Question: I am creating a simple page and I simply want a nav bar and a section below it to start right after. For some reason I keep on getting a gap like this:

As you can see there's some white space between the nav bar and the next section that is in blue. Is there any way to make the next section start right after the navbar?
Here is my full code:
'''
function myFunction() {
var x = document.getElementById("myTopnav");
if (x.className === "topnav") {
x.className += " responsive";
} else {
x.className = "topnav";
}
}
'''
'''
body {
margin: 0;
font-family: Arial
}
.topnav {
overflow: hidden;
background-color: #333;
}
.topnav a {
float: left;
display: block;
color: #f2f2f2;
text-align: center;
padding: 14px 16px;
text-decoration: none;
font-size: 17px;
}
.active {
background-color: #4CAF50;
color: white;
}
.topnav .icon {
display: none;
}
.dropdown {
float: left;
overflow: hidden;
}
.dropdown .dropbtn {
font-size: 17px;
border: none;
outline: none;
color: white;
padding: 14px 16px;
background-color: inherit;
font-family: inherit;
margin: 0;
}
.dropdown-content {
display: none;
position: absolute;
background-color: #f9f9f9;
min-width: 160px;
box-shadow: 0px 8px 16px 0px rgba(0,0,0,0.2);
z-index: 1;
}
.dropdown-content a {
float: none;
color: black;
padding: 12px 16px;
text-decoration: none;
display: block;
text-align: left;
}
.topnav a:hover, .dropdown:hover .dropbtn {
background-color: #555;
color: white;
}
.dropdown-content a:hover {
background-color: #ddd;
color: black;
}
.dropdown:hover .dropdown-content {
display: block;
}
@media only screen
and (max-width: 600px) {
.topnav a:not(:first-child), .dropdown .dropbtn {
display: none;
}
.topnav a.icon {
float: right;
display: block;
}
}
@media only screen
and (max-width: 600px) {
.topnav.responsive {position: relative;}
.topnav.responsive .icon {
position: absolute;
right: 0;
top: 0;
}
.topnav.responsive a {
float: none;
display: block;
text-align: left;
}
.topnav.responsive .dropdown {
float: none;
}
.topnav.responsive .dropdown-content {
position: relative;
}
.topnav.responsive .dropdown .dropbtn {
display: block;
width: 100%;
text-align: left;
}
}
'''
'''
<div class="topnav" id="myTopnav">
<a href="#home" class="active">Home</a>
<a href="#news">News</a>
<a href="#contact">Contact</a>
<div class="dropdown">
<button class="dropbtn">Dropdown
<i class="fa fa-caret-down"></i>
</button>
<div class="dropdown-content">
<a href="#">Link 1</a>
<a href="#">Link 2</a>
<a href="#">Link 3</a>
</div>
</div>
<a href="#about">About</a>
<a href="javascript:void(0);" style="font-size:15px;" class="icon" onclick="myFunction()">&#9776;</a>
</div>
<div style="padding-left:16px; background-color:blue">
<h2>Responsive Topnav with Dropdown</h2>
<p>Resize the browser window to see how it works.</p>
<p>Hover over the dropdown button to open the dropdown menu.</p>
</div>
'''
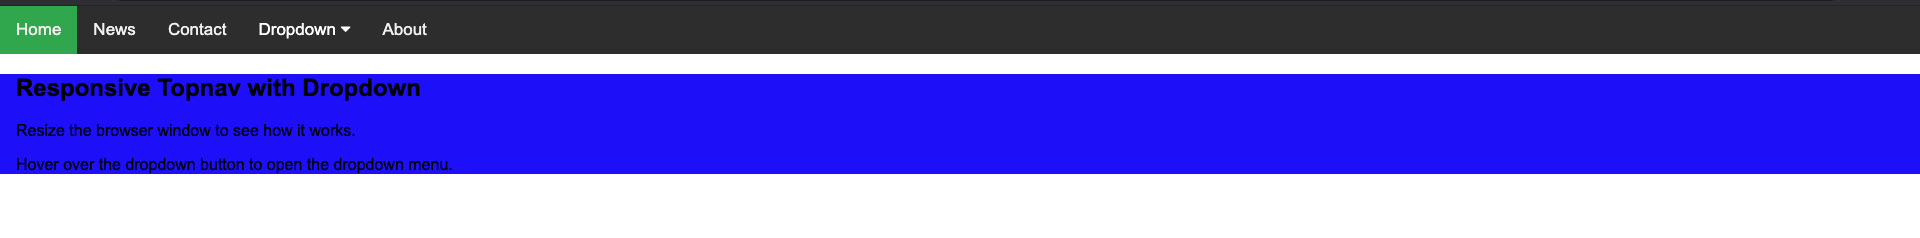
Answer: There is a margin on 'h2' which creates that gap.
I simply added a CSS rule for any 'h2' which would be the <URL> of a parent... As a quick fix for this layout.
'''
h2:first-child{
margin-top: 0;
}
'''
'''
<!DOCTYPE html>
<html>
<head>
<meta name="viewport" content="width=device-width, initial-scale=1">
<link rel="stylesheet" href="https://cdnjs.cloudflare.com/ajax/libs/font-awesome/4.7.0/css/font-awesome.min.css">
<style>
body {margin:0;font-family:Arial}
.topnav {
overflow: hidden;
background-color: #333;
}
.topnav a {
float: left;
display: block;
color: #f2f2f2;
text-align: center;
padding: 14px 16px;
text-decoration: none;
font-size: 17px;
}
.active {
background-color: #4CAF50;
color: white;
}
.topnav .icon {
display: none;
}
.dropdown {
float: left;
overflow: hidden;
}
.dropdown .dropbtn {
font-size: 17px;
border: none;
outline: none;
color: white;
padding: 14px 16px;
background-color: inherit;
font-family: inherit;
margin: 0;
}
.dropdown-content {
display: none;
position: absolute;
background-color: #f9f9f9;
min-width: 160px;
box-shadow: 0px 8px 16px 0px rgba(0,0,0,0.2);
z-index: 1;
}
.dropdown-content a {
float: none;
color: black;
padding: 12px 16px;
text-decoration: none;
display: block;
text-align: left;
}
.topnav a:hover, .dropdown:hover .dropbtn {
background-color: #555;
color: white;
}
.dropdown-content a:hover {
background-color: #ddd;
color: black;
}
.dropdown:hover .dropdown-content {
display: block;
}
@media screen and (max-width: 600px) {
.topnav a:not(:first-child), .dropdown .dropbtn {
display: none;
}
.topnav a.icon {
float: right;
display: block;
}
}
@media screen and (max-width: 600px) {
.topnav.responsive {position: relative;}
.topnav.responsive .icon {
position: absolute;
right: 0;
top: 0;
}
.topnav.responsive a {
float: none;
display: block;
text-align: left;
}
.topnav.responsive .dropdown {float: none;}
.topnav.responsive .dropdown-content {position: relative;}
.topnav.responsive .dropdown .dropbtn {
display: block;
width: 100%;
text-align: left;
}
}
</style>
</head>
<body>
<div class="topnav" id="myTopnav">
<a href="#home" class="active">Home</a>
<a href="#news">News</a>
<a href="#contact">Contact</a>
<div class="dropdown">
<button class="dropbtn">Dropdown
<i class="fa fa-caret-down"></i>
</button>
<div class="dropdown-content">
<a href="#">Link 1</a>
<a href="#">Link 2</a>
<a href="#">Link 3</a>
</div>
</div>
<a href="#about">About</a>
<a href="javascript:void(0);" style="font-size:15px;" class="icon" onclick="myFunction()">&#9776;</a>
</div>
<div style="padding-left:16px; background-color:blue">
<h2>Responsive Topnav with Dropdown</h2>
<p>Resize the browser window to see how it works.</p>
<p>Hover over the dropdown button to open the dropdown menu.</p>
</div>
<script>
function myFunction() {
var x = document.getElementById("myTopnav");
if (x.className === "topnav") {
x.className += " responsive";
} else {
x.className = "topnav";
}
}
</script>
</body>
</html>
'''